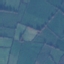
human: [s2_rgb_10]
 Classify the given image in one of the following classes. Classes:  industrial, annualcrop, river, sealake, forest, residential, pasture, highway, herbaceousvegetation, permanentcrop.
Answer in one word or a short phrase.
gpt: Pasture